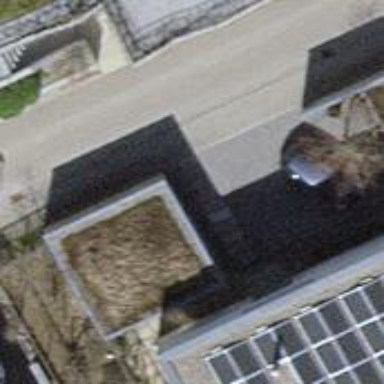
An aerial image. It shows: Garage.